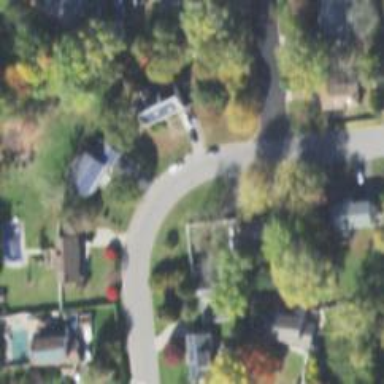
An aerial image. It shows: Residential road.